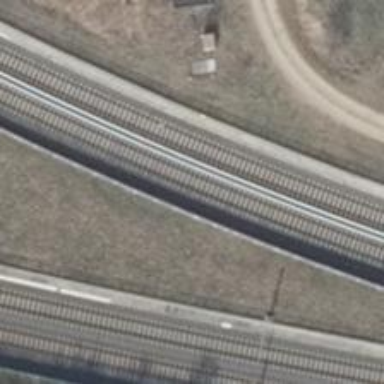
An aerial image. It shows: Electrified light rail railway.